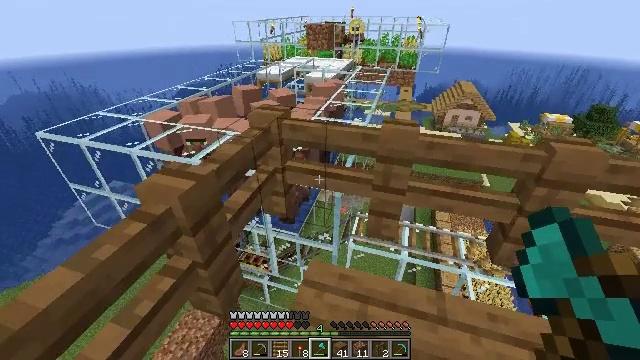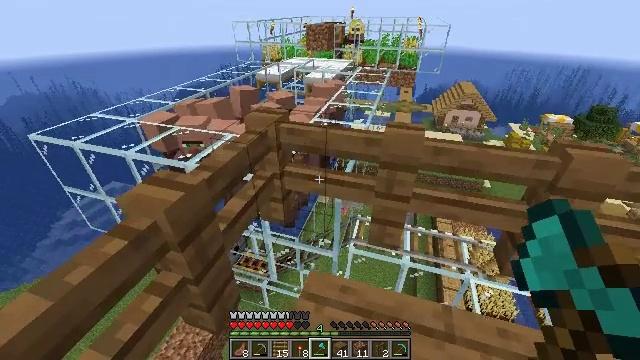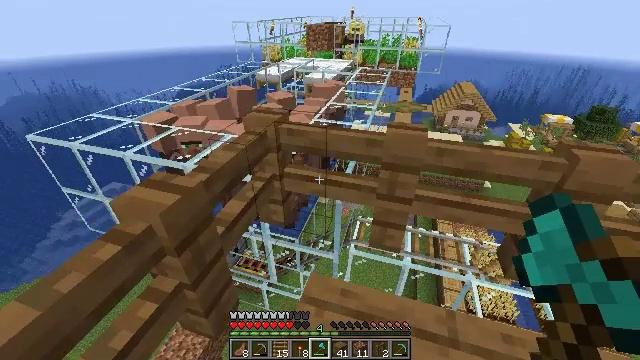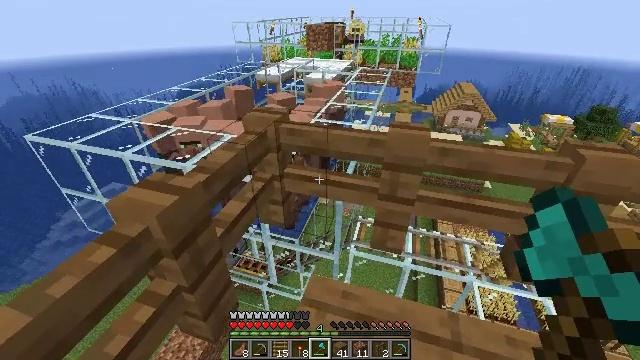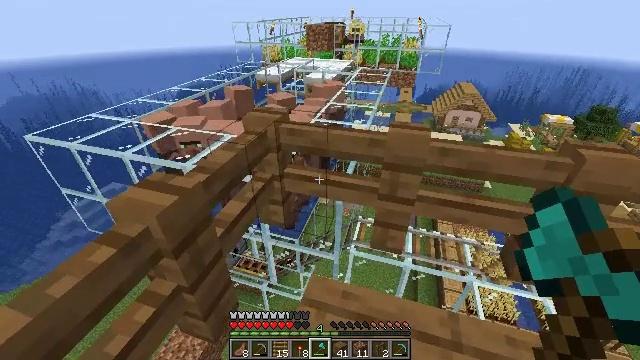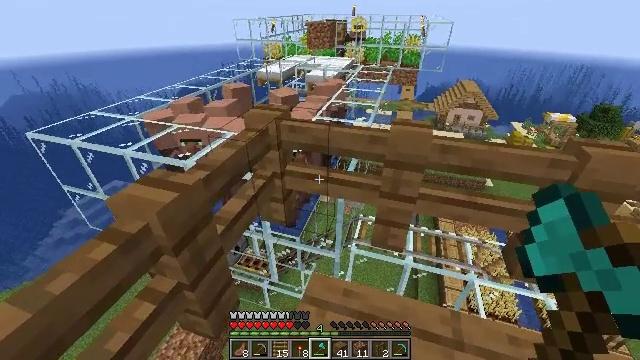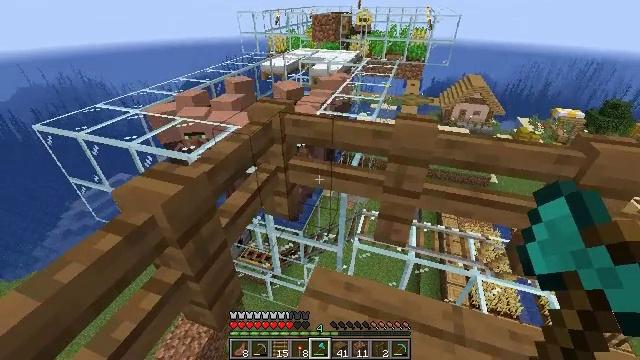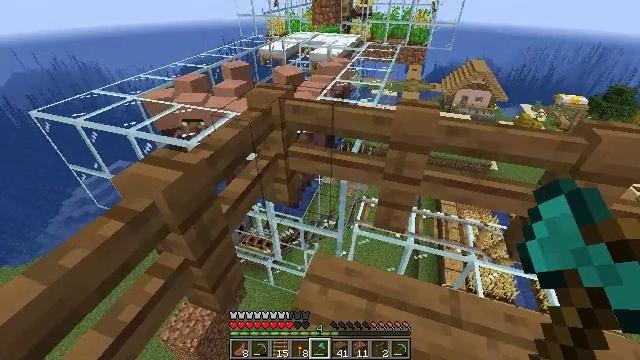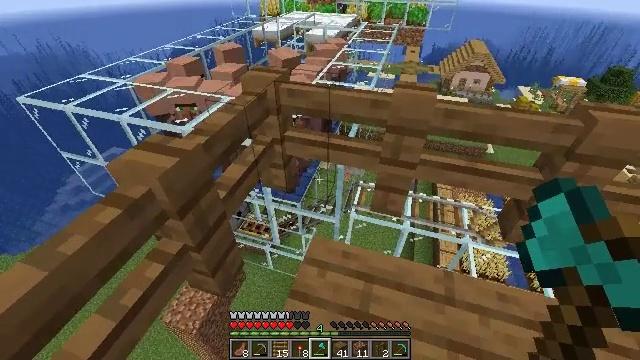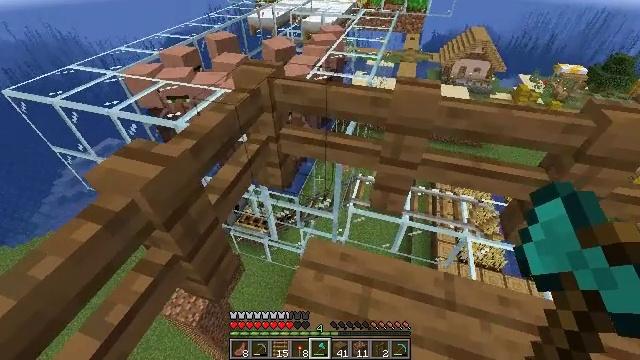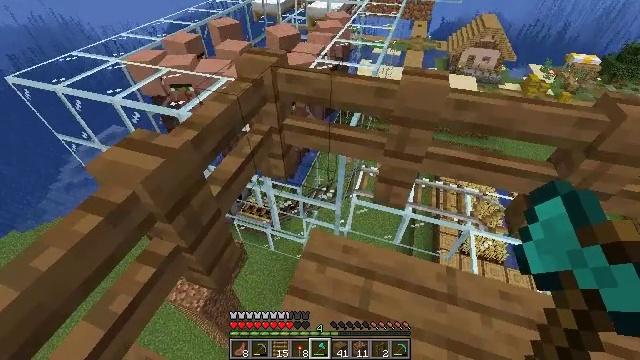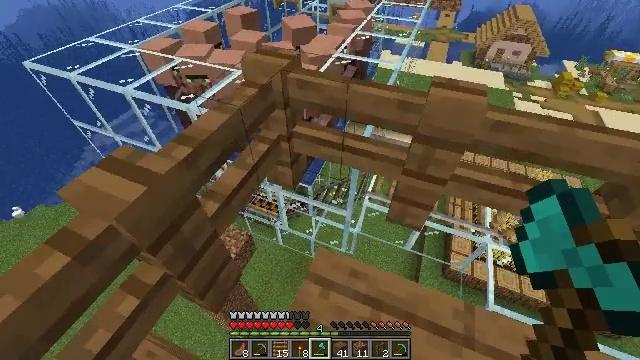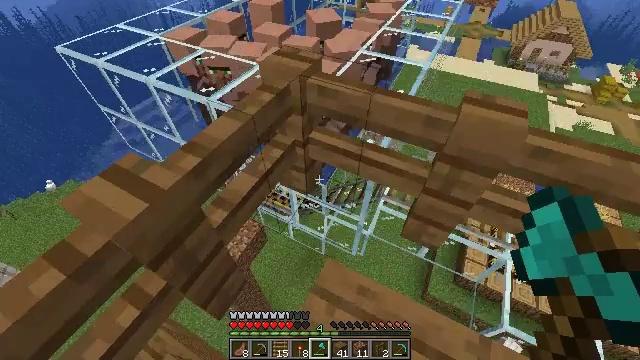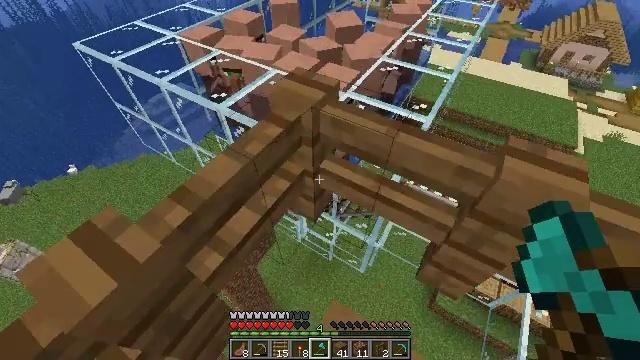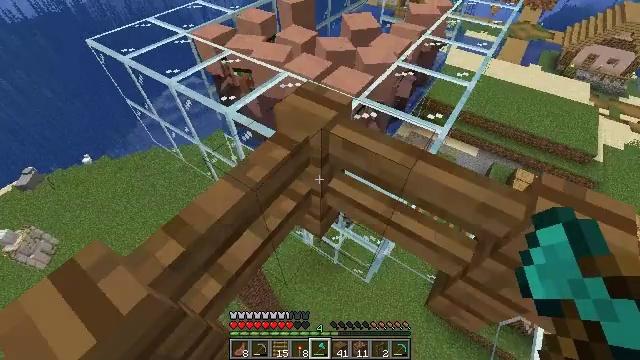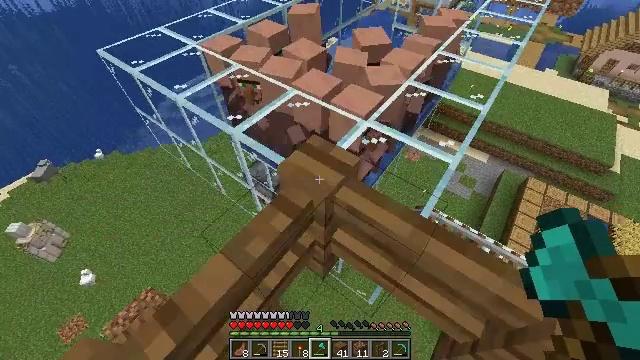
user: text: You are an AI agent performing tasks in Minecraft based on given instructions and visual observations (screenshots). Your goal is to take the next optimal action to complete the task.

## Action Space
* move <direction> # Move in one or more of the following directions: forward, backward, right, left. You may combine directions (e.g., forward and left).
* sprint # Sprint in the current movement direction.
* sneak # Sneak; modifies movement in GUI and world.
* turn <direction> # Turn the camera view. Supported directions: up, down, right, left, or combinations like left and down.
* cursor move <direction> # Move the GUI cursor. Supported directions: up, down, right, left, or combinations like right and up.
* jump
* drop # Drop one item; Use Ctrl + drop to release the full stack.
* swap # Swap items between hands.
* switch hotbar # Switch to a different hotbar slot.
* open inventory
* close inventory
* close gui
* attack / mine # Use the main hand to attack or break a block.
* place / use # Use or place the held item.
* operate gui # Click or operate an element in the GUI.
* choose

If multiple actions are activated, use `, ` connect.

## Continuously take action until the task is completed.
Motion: motion action
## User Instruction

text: Attack the spruce fence to dismantle it.
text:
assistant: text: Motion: no_op
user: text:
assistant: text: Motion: no_op
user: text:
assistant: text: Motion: no_op
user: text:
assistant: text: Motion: no_op
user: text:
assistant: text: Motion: no_op
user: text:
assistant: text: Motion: turn down
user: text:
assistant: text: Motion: turn down
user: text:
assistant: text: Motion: turn down
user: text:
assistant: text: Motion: move forward, turn down
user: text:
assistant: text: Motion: move forward, turn left and down
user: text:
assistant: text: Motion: move forward, turn left and down
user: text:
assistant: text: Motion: move forward, turn left and down
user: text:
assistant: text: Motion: move forward, turn left
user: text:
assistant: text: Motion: move forward, turn left
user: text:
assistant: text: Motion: move forward, turn left, jump
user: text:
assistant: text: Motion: move forward, jump
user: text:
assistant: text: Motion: move forward, jump
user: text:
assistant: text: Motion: move forward, jump
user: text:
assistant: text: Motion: move forward
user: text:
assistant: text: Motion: no_op
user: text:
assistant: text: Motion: no_op
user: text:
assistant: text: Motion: no_op
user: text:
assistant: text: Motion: no_op
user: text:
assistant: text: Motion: no_op
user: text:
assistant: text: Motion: no_op
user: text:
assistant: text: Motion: no_op
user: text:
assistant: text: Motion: no_op
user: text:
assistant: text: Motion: turn right and down
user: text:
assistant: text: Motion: turn right and down
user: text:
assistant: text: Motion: turn right and down